Question: I'm trying to read a text file containing the name of the image, and display it opon pageload.
Let's say that the content in the text file is
'''
Australia Picture101
Singapore Picture201
'''
Following is the code i tried and it does not display the image.
'''
tableString += "<table class='content_background' cellpadding='0' cellspacing='0'>";
foreach (string line in lines)
{
string[] country = line.Split(token2);
string[] image = country[1].Split(token);
string row = "<tr><td class='left_content'>" + country[0] + "</td>" +"<td><table><tr>";
tableString += row;
for (int i = 0; i < image.Length; i++)
{
---> string row2 = "<td class='right_content'> <asp:ImageButton ImageUrl='~/img/missing children pictures/" + "image[i]" + ".jpg'/>" + "</td>";
tableString += row2;
}
tableString += "</tr></table></td>";
}
tableString += "</tr></table>";
container.InnerHtml = tableString;
'''
Is there any other way to do this ? Thanks in advance.
the screen shot is as follow

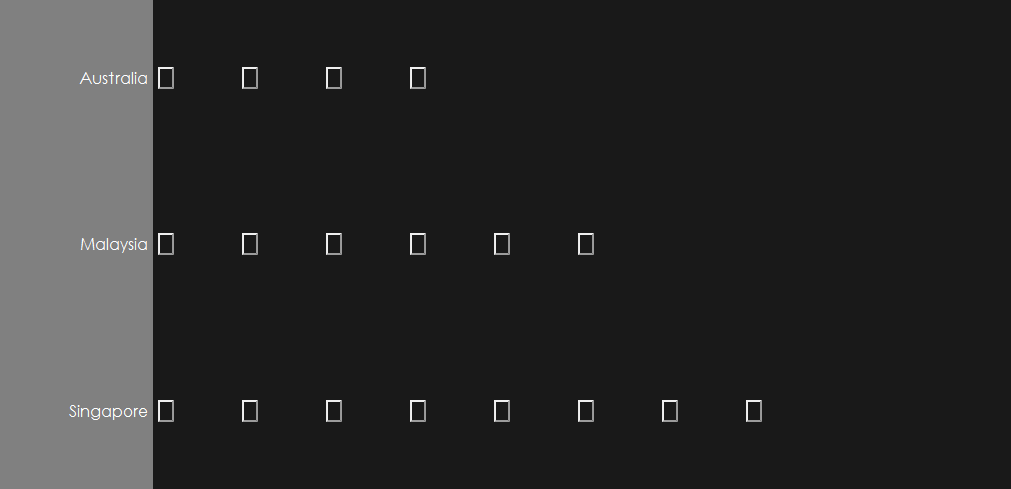
Answer: That's no button ! You're outputting non-parsed HTML - the ASP.NET engine does not parse that, it just sends the data as HTML to the client.
Instead, use
'''
var btn = new ImageButton();
btn.ImageUrl = "~/img/missing children pictures/" + "image[i]" + ".jpg";
Panel1.Controls.Add(btn);
'''
As an easy hack, you can use
'''
string row2 = "<td class="right_content"> <input type="button" style="background:url('/img/missing%20children%20pictures/" + image[i] + ".jpg')"/></td>";
'''